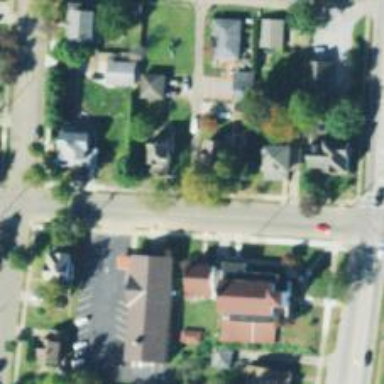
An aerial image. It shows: Alley classified as service road.